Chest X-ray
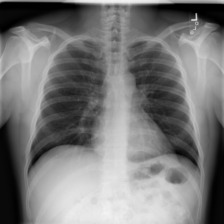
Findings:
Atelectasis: negative
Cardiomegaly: negative
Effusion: negative
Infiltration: negative
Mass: negative
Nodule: negative
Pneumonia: negative
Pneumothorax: negative
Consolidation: negative
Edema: negative
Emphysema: negative
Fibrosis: negative
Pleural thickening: negative
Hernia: negative